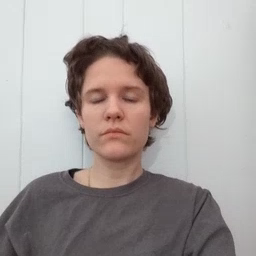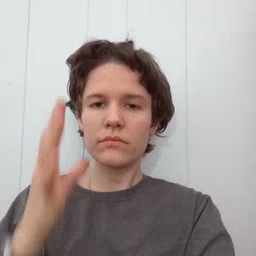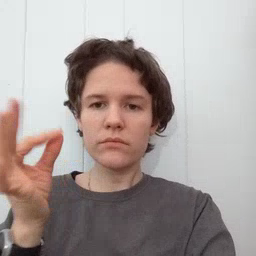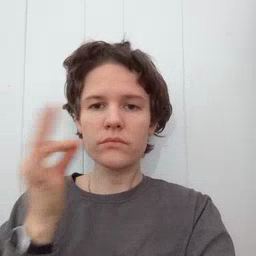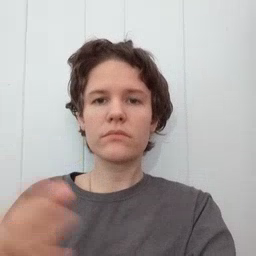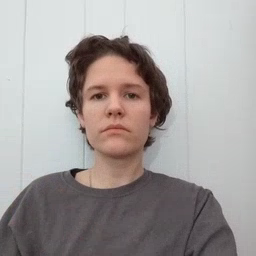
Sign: cat